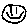
Label: smiley face